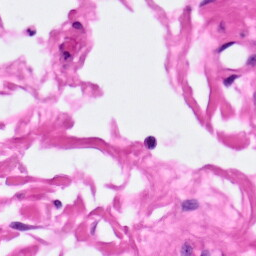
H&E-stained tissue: Pancreatic